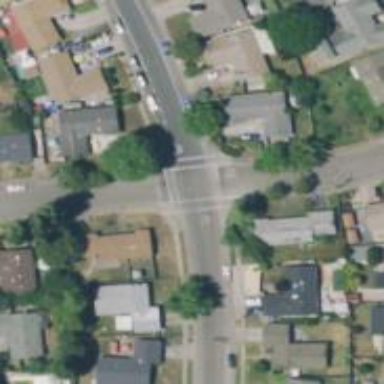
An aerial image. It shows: Road with stop sign.